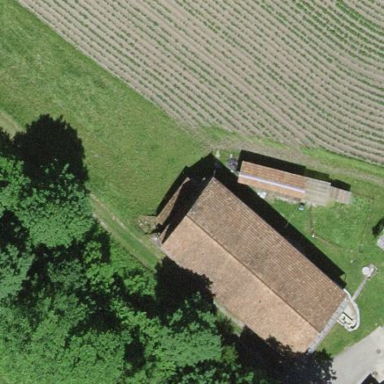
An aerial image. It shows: Barn.